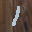
Label: 1